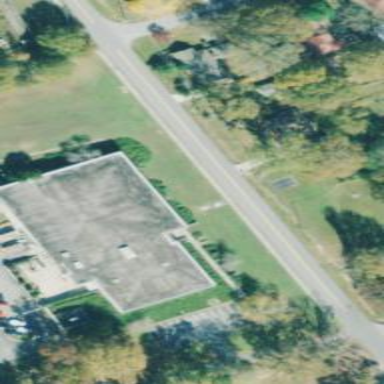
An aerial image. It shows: Office building.